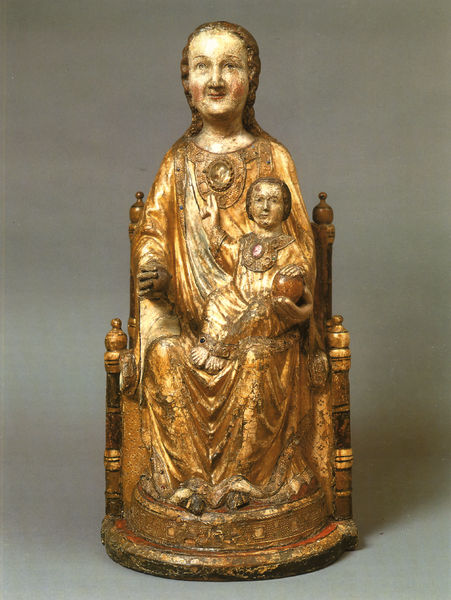
Titel: Muttergottes mit dem Bergkristall
Institution: Köln, Schnütgen-Museum
Schlagwörter: gott, hand, sitzen, finger, frau, frisur, geste, haar, holz, kleid, nase, stuhl, sockel, spiegel, figur, gewand, gold, haare, sessel, sitzend, kind, mutter, brosche, edelsteine, locken, rouge, rund, skulptur, statue, apfel, lächeln, füße, baby, thron, bronze, plastik, schoß, halsschmuck, foto, knabe, vergoldet, kugel, trohn, schnitzerei, knauf, gestus, medallion, kristall, christus, jesus, mittelalter, segnen, edelstein, maria, madonna, mutter gottes, welt, reliquie, jesuskind, segensgestus, thronen, segnend, christkind, weltapfel, 1320